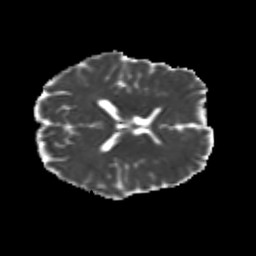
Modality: MD
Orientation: axial
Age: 23
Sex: male
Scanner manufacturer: siemens
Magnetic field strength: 3 T
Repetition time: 3.5 s
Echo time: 0.104 s